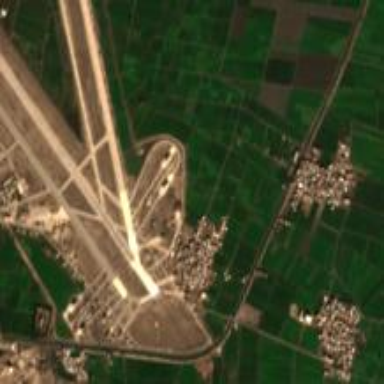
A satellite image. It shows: Runway at airport.